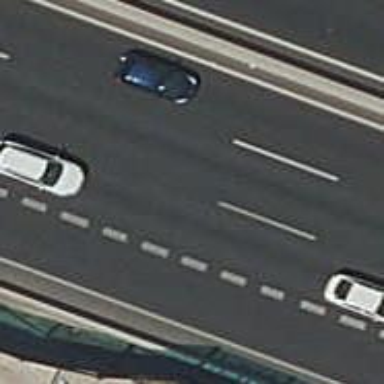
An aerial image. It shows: Motorway junction.